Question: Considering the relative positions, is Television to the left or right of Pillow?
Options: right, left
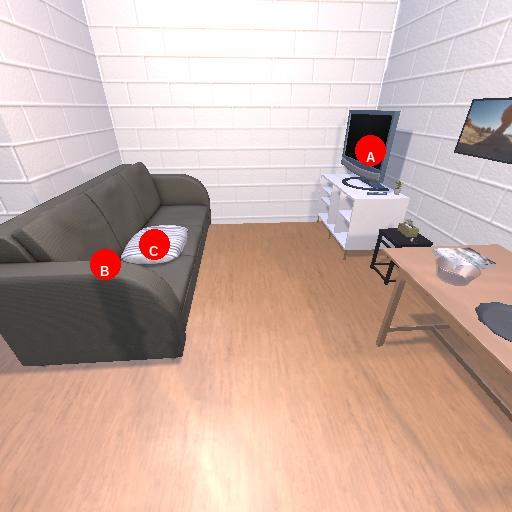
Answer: right